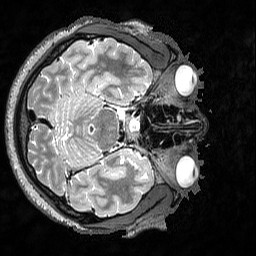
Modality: T2w
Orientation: axial
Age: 23
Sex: female
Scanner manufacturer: siemens
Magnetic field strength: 3 T
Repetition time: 3.2 s
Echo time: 0.564 s